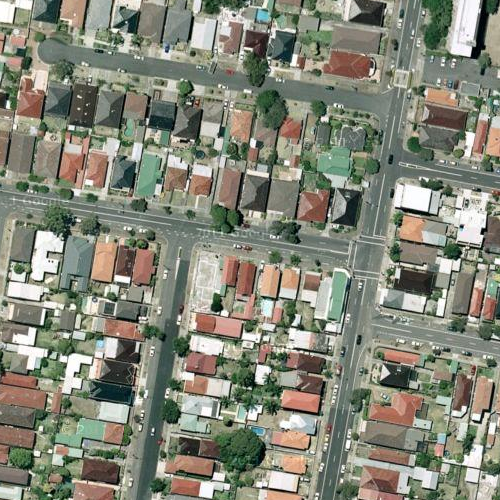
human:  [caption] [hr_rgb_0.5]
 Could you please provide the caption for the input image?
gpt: Lots of houses with red and orange roofs arranged in lines .

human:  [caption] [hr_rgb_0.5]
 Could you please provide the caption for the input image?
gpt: A residential area with houses arranged in lines while many plants on the roadside .

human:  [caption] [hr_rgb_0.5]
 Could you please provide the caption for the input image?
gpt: A town with many houses arranged in lines while some cars on the roads .

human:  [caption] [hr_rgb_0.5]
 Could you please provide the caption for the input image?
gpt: A residential area with houses arranged in lines and some roads go through this area .

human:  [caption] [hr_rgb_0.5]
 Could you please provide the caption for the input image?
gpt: This is a residential area with houses arranged in lines .